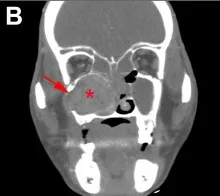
CT findings of the case. Coronal.
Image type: radiology (ct)